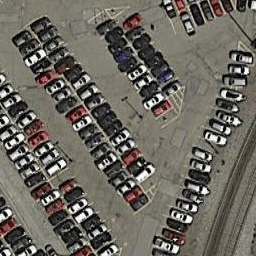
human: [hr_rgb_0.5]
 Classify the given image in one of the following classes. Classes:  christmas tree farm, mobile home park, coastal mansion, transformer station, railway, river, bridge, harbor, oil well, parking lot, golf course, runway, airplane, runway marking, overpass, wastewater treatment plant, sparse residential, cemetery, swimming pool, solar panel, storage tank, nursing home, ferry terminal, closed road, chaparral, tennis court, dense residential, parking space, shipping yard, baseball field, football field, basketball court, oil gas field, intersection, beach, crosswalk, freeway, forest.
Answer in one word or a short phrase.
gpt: parking lot